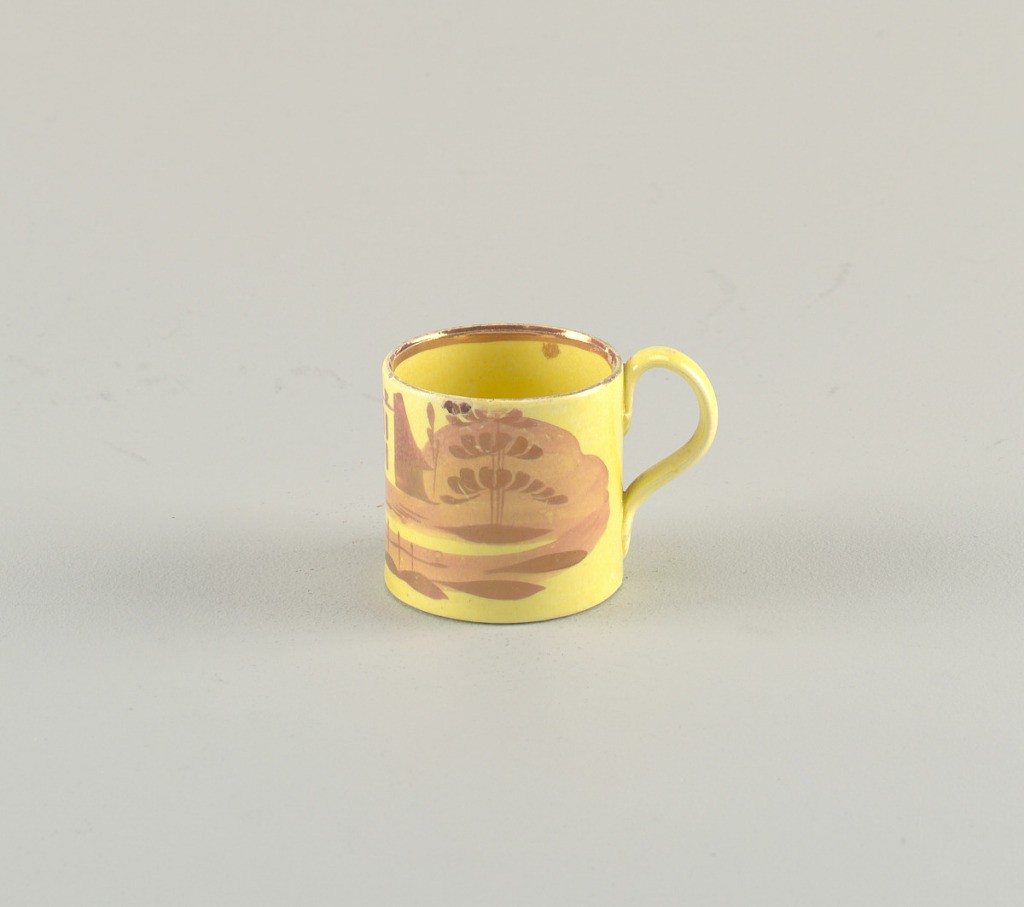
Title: Mug
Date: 18th–mid-19th century
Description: House (pink lustre)